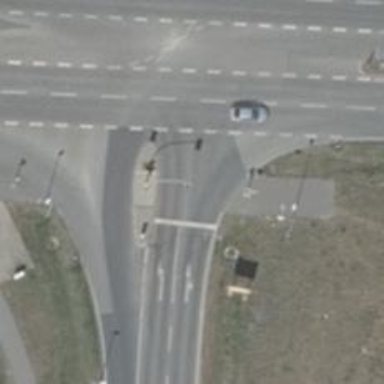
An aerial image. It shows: Crossing with traffic signals and island.